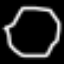
Label: octagon